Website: macys
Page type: billing-address
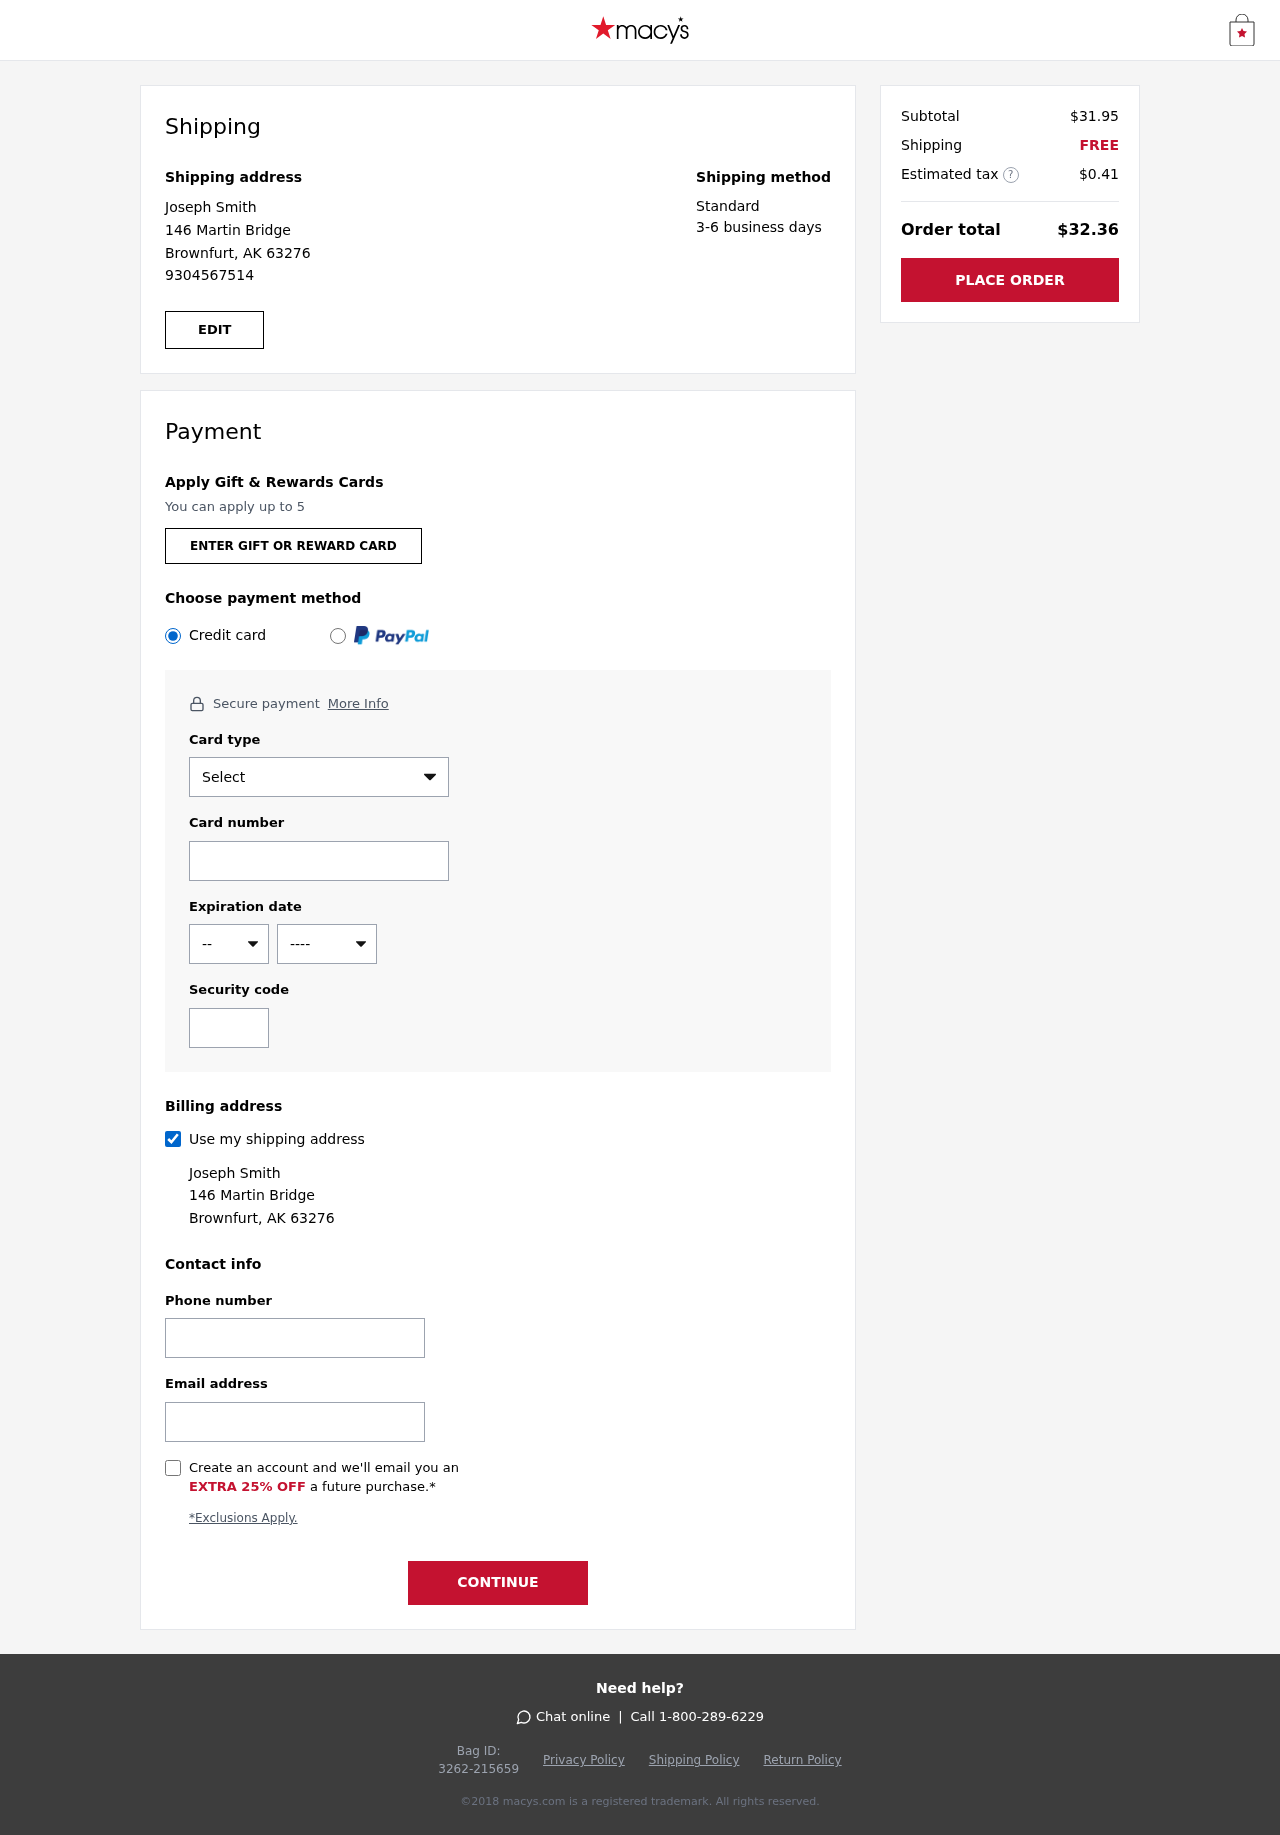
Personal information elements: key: PII_CARD_CVV
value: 537
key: PII_CARD_EXPIRY_MONTH
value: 01
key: PII_CARD_EXPIRY_YEAR
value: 28
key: PII_CARD_NUMBER
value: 2290 3731 0251 1736
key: PII_CARD_TYPE
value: Mastercard
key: PII_EMAIL
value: josephsmith@hotmail.com
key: PII_FULLNAME
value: Joseph Smith
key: PII_PHONE
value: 9304567514
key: PII_STREET
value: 146 Martin Bridge
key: PII_CITY_STATE_ZIP
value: Brownfurt, AK 63276
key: PII_FIRSTNAME
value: Joseph
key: PII_LASTNAME
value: Smith
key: PII_FULLNAME2
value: Joseph Smith
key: PII_FULLNAME3
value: Joseph Smith
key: PII_FIRSTNAME2
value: Joseph
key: PII_FIRSTNAME3
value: Joseph
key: PII_LASTNAME2
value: Smith
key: PII_LASTNAME3
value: Smith
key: PII_FIRSTNAME_DERIVED
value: Joseph
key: PII_LASTNAME_DERIVED
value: Smith
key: PII_FULLNAME_DERIVED
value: Joseph Smith
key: PII_NAME_FULL_DERIVED
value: Joseph Smith
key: PII_STREET2
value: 146 Martin Bridge
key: PII_PHONE2
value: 9304567514
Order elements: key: ORDER_SUBTOTAL
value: $31.95
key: ORDER_SHIPPING_COST
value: FREE
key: ORDER_TAX
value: $0.41
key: ORDER_TOTAL
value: $32.36